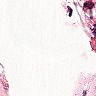
Metastatic tissue present: no